Question: Suppose we have java task that is working in isolation and we are able to monitor it using visualvm... and we notice continuous garbage creation and periodic gc like this.

How do we detect what exactly is causing this issue
is there a way to see which method execution is generating garbage? how do we see where the garbage comes from?
yes we can see what objects exactly are allocating memory, but thats not helpful... i believe lot of objects are created and garbaged later, but i cant figure out where that happens and what exactly causes this...
How do we do this usually? what tools to use? any links to topics about this are appreciated
NOTE the problem here is not the GC parameter optimization, but rather the code optimization, we want to eliminate unnecessary object creation, maybe use primitives instead etc...
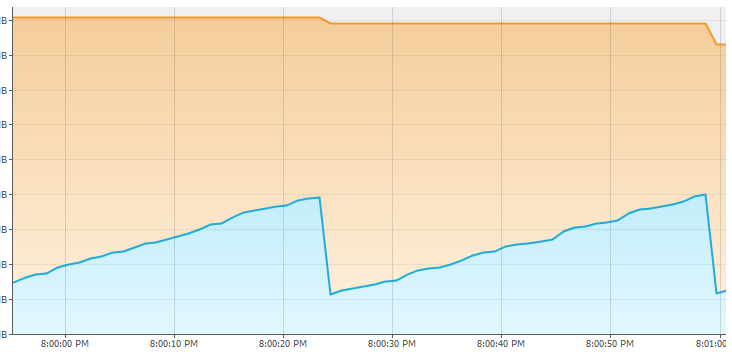
Answer: The easiest way is to use tool like JProfiler and record allocations. The "Allocation HotSpot" view will show in which method your application is allocating the objects. More details can be found <URL>
When you cannot use profiler another approach is to take a heapdump and investigate the objects it contains. Then based on this information assume in which method they are instantiated.